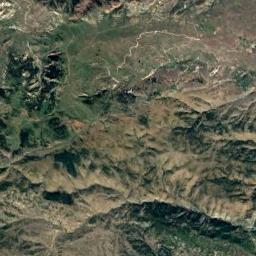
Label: mountain